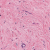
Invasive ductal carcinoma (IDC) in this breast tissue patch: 0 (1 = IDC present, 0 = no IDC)